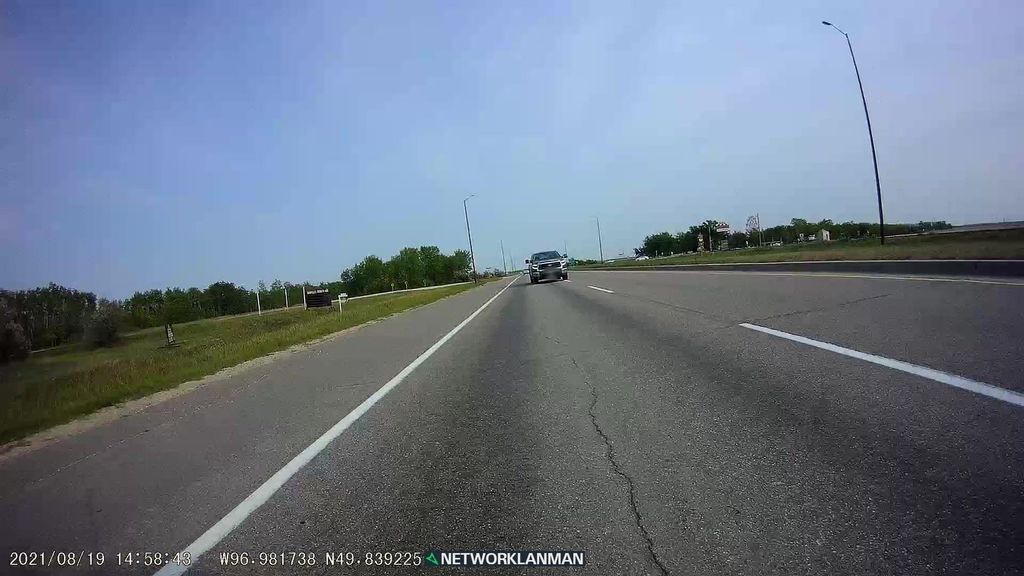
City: winnipeg